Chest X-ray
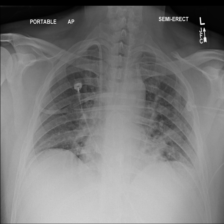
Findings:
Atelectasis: positive
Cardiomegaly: negative
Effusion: negative
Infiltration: positive
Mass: negative
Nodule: negative
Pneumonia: negative
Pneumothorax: negative
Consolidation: negative
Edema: negative
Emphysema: negative
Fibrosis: negative
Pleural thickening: negative
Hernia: negative